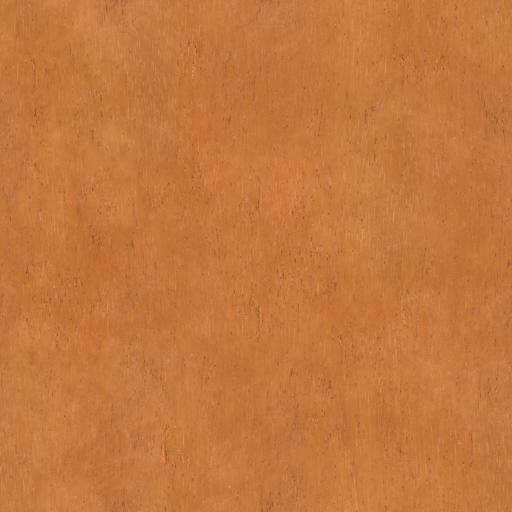
Tags: fine smooth wood wooden